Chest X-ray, AP view. Patient: 57 years old, sex M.
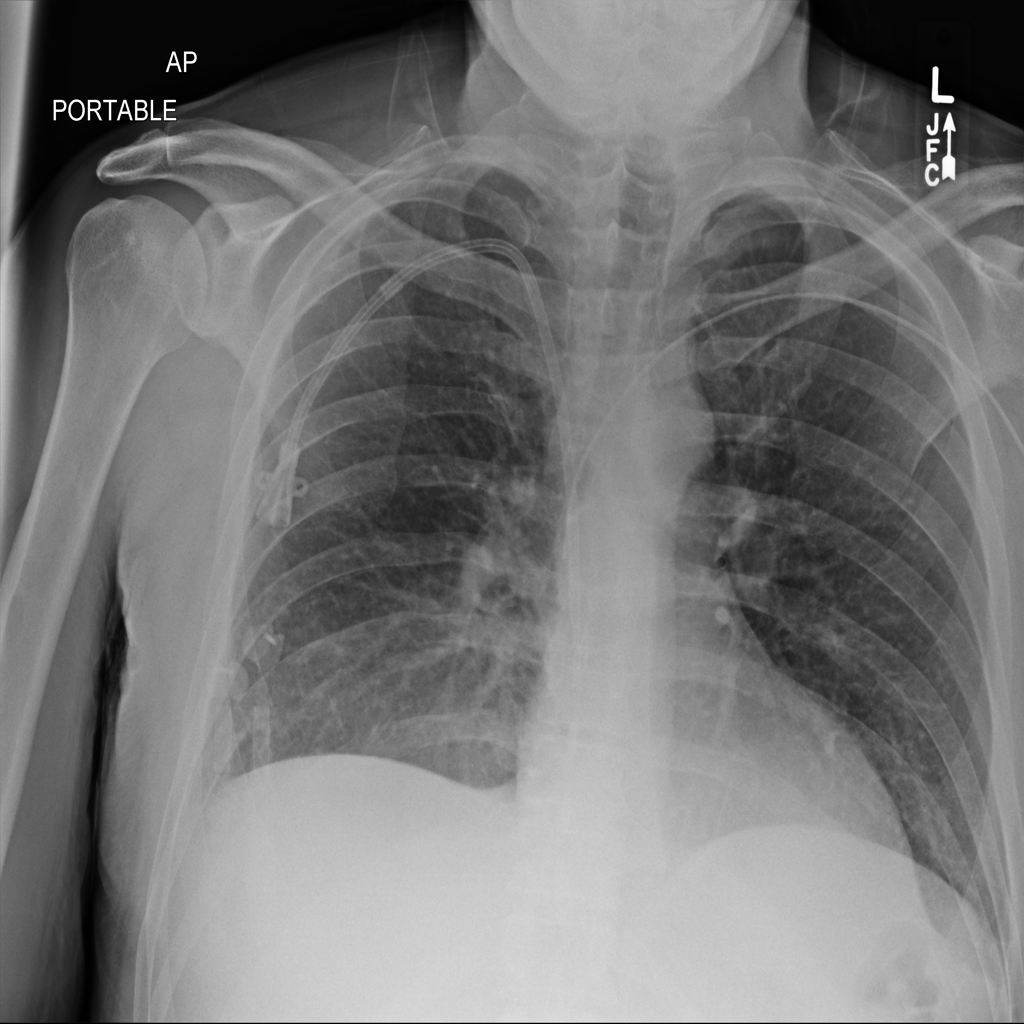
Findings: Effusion